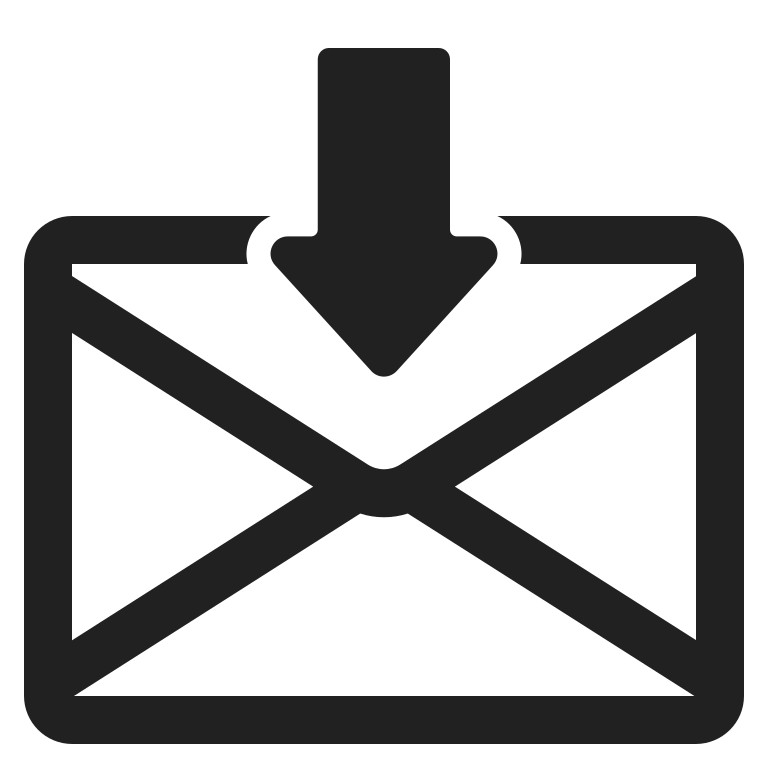
envelope with arrow high contrast